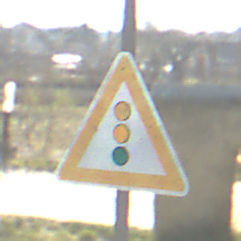
Verkehrszeichen: Lichtzeichenanlage
Umgebung: Outdoor, Suburban
Tageszeit: MorningAfternoon
Wetter: Clear
Licht: Natural
Jahreszeit: NotSpecified
Kontrast: HighContrast